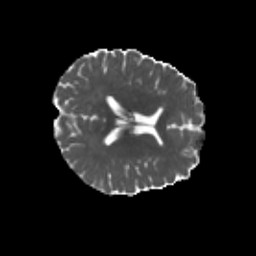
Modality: MD
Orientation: axial
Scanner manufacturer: siemens
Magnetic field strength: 3 T
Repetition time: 4.16 s
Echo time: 0.0806 s